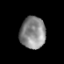
Tissue: prostate
Cell type: T cells
Senescence score: 0.3342
Nuclear area (px): 801
Mean DAPI intensity: 136.336